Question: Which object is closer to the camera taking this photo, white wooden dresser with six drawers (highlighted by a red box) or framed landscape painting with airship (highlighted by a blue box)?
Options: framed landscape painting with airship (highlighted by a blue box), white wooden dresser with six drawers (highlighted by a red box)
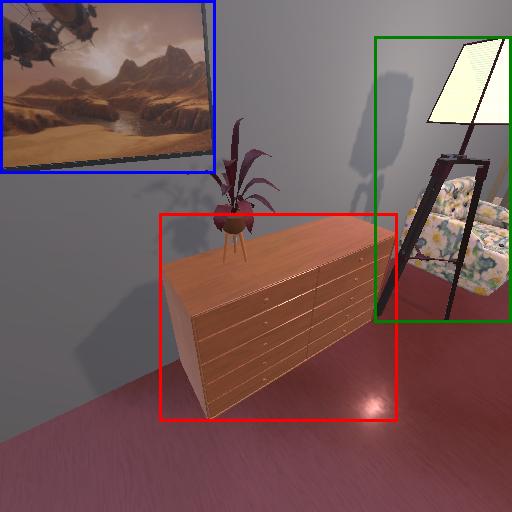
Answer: framed landscape painting with airship (highlighted by a blue box)